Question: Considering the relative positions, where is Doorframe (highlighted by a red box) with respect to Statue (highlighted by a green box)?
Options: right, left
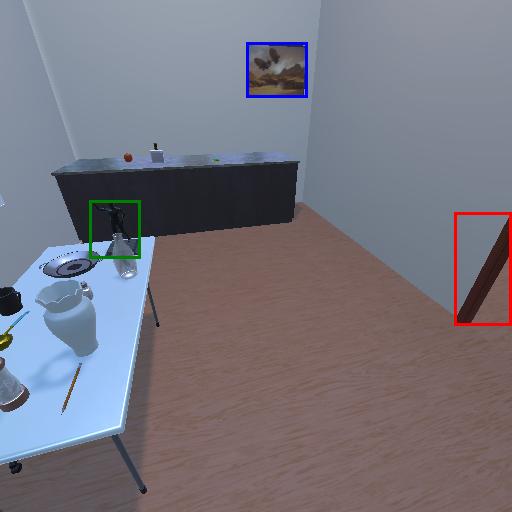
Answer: right